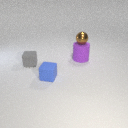
small gray rubber cube in front of large purple rubber cylinder